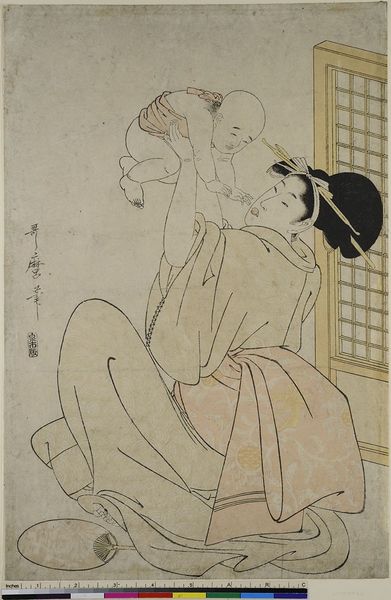
Titel: Mutter mit Kind, hoch, hoch!
Künstler: Kitagawa Utamaro
Standort: Hamburg
Institution: Museum für Kunst und Gewerbe Hamburg
Schlagwörter: frau, zimmer, kind, mutter, frucht, holzschnitt, baby, paravent, asien, druckgraphik, druckgrafik, asiatisch, kleinkind, tracht, zeit, farbholzschnitt, wandschirm, kimono, volkstracht, edo, familienszene, reproduktionen, druckerzeugnisse, früchte, säugling, fächer, hozuki, winterkirsche